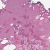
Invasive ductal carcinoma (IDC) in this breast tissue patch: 0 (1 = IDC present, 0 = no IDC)